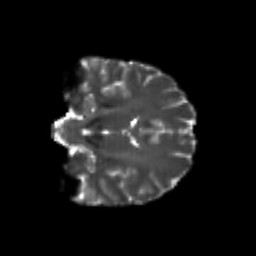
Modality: T2w
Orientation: coronal
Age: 22
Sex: female
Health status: healthy
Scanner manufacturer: philips
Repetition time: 7.393 s
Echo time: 0.08599 s